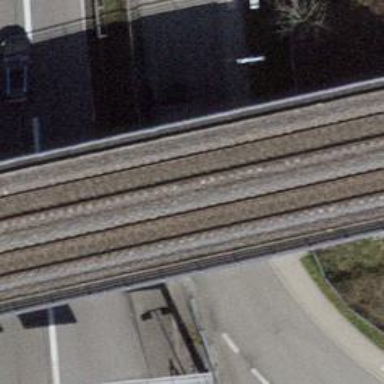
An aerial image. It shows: Single railway track.